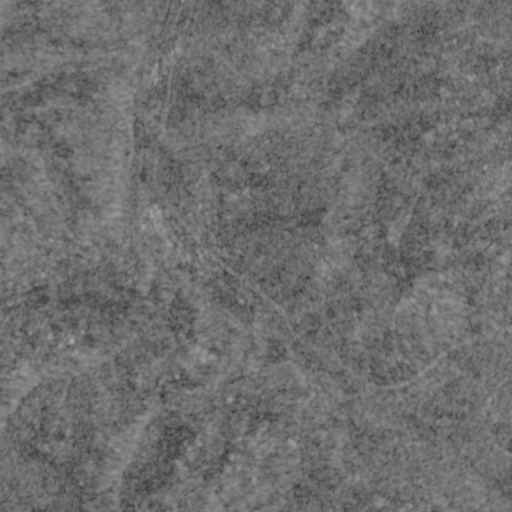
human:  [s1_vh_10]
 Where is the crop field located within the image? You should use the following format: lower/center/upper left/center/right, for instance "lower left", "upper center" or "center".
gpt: The crop field is located in the lower center of the image.
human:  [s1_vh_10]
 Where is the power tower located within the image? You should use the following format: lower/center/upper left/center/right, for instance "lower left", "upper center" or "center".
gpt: The power tower is located in the lower left of the image.
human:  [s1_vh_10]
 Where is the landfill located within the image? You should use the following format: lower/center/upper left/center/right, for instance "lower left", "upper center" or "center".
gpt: There is no landfill in the image.

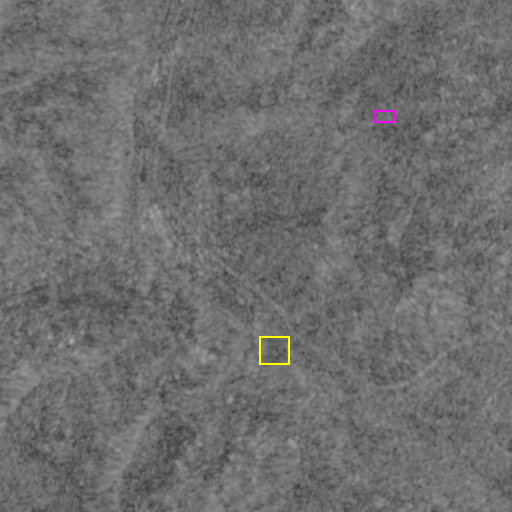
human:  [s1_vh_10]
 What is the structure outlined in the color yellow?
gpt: The structure outlined in yellow is a crop field.
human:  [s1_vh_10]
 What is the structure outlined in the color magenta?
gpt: The structure outlined in magenta is a park.
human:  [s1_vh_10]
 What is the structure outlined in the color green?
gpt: There is no green outline.